Question: I have a large table with alternating rows. Within one of the td values in the rows is a nested table. I want to match the colors of the nested tables with the corresponding row. So if the first row is a blue row and the second row is a white row, I would like the table within the blue row to be blue while the table in the white row to be white.
I've looked at a few posts on the forum referencing the nth-child(number) selector. However, I always see this selector with corresponding rows. I've tried implementing it with table and table bodies but with no luck. Here is what I've tried.
'''
.table.unstyled table:nth-child(n) tbody tr td
:border none
:background-color blue
.table.unstyled table tbody:nth-child(n) tr td
:border none
:background-color blue
'''
So far I haven't had much luck but I was wondering if there was a way to grab the table itself and change the background color? By the way I am using Sass.
-----EDIT--------
This is some pseudo code of what I'm trying to do. I'm working on a large application so it can be confusing. Here goes:
'''
<table>
<thead>
<tr>
<th> Name
<th> Date
<th> Email
<th> Address
<th> Gender
<tbody>
-a ruby loop that goes through a bunch of items-
<tr>
<td> Name Stats
<td> Date Stats
<td> Email Stats
<td> Address Stats
<td>
<table>
<tbody>
<tr>
<td> Some gender stats
<td> Even gender more stats
<tr>
<td> Other gender Stuff
<td> Even more gender Stuff
'''
That's my pseudo code. The first row created is a grey row, the second is white, repeat and repeat. What I need is to grab the table under gender stats to match the color of the respective row that it is in. What I have now is the first row of the nested table is grey and the second is white. I need the entire table to be grey or white. Does that help?
----EDIT----
Just in case this is still unclear. Please refer to this screenshot.

See how the nested table within these rows are themselves alternately striped. I need the nested table in the first row to be grey while the second table is white matching its respective row. Help would be appreciated.
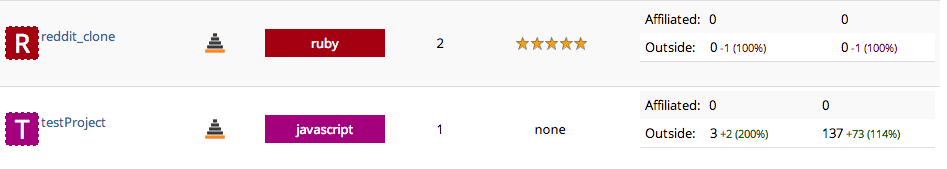
Answer: In your CSS code you are using space/descendant operator. Instead, use direct child ('>') operator to select the rows that are directly within the first 'tbody'. Here's a fiddle: <URL>. Nested tables will inherit their ancestor's background color.
HTML:
'''
<table>
<tr>
<td>#1</td>
<td>Some text</td>
<td>
<table>
<tr>
<td>3.23</td>
<td>3.22</td>
</tr>
</table>
</td>
</tr>
<tr>
<td>#2</td>
<td>More text</td>
<td>
<table>
<tr>
<td>3.23</td>
<td>3.22</td>
</tr>
</table>
</td>
</tr>
<tr>
<td>#3</td>
<td>Paragraph</td>
<td>
<table>
<tr>
<td>Stat</td>
<td>Stat</td>
</tr>
</table>
</td>
</tr>
</table>
'''
CSS:
'''
body > table > tbody > tr:nth-of-type(odd) {
background-color: teal;
}
body > table > tbody > tr:nth-of-type(even) {
background-color: orange;
}
'''